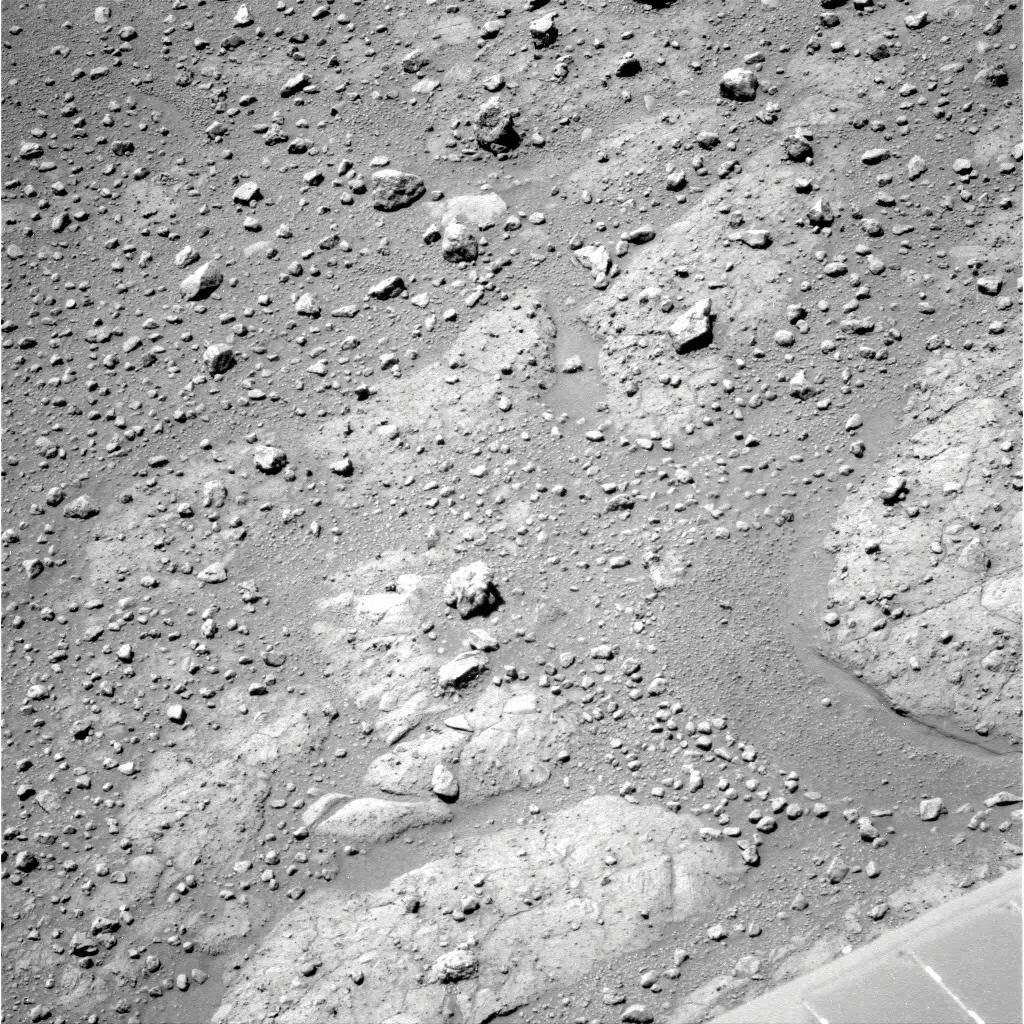
Terrain classes present: Background, Bedrock, Gravel / Sand / Soil, Rock